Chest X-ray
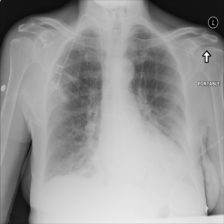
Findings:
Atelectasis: negative
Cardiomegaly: negative
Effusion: negative
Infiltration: negative
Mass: negative
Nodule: negative
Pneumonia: negative
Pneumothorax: negative
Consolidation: positive
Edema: negative
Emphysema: negative
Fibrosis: negative
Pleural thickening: negative
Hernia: negative